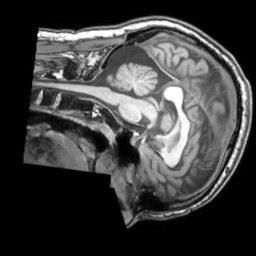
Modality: T1w
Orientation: sagittal
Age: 31
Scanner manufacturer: philips
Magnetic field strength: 3 T
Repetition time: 0.007 s
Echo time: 0.003501 s